Field crop: maize
Growth stage: 2
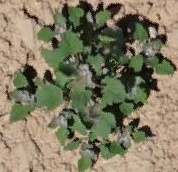
Species: chenopodium